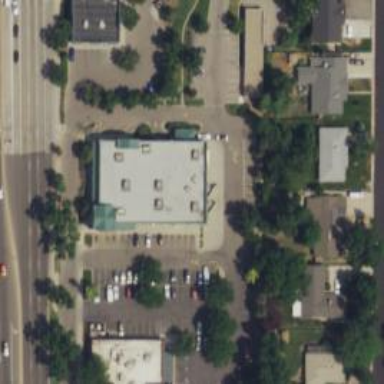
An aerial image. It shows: Pharmacy providing healthcare services.